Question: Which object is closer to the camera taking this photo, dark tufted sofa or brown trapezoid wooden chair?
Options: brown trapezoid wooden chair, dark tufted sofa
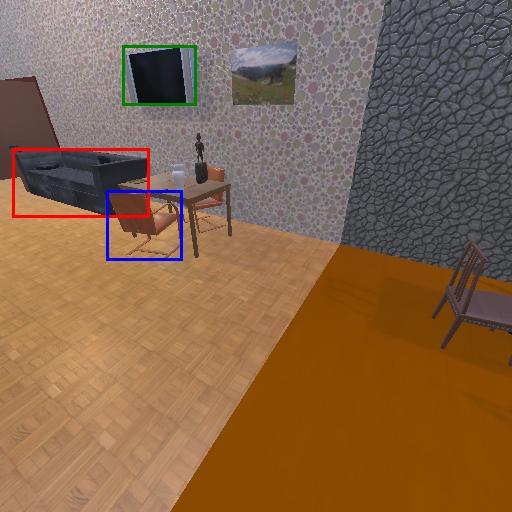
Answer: brown trapezoid wooden chair